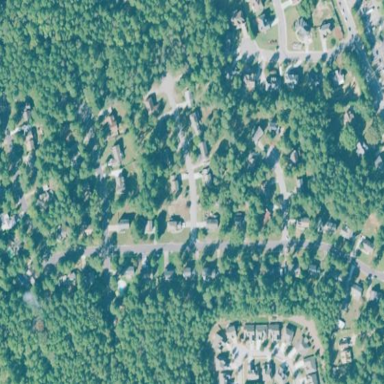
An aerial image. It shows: Residential area within neighborhood.